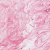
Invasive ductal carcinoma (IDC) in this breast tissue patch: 0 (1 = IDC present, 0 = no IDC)